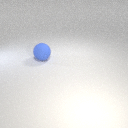
large blue rubber sphere